Question: I want to hide ActionBar when scrolling on my RecyclerView. To do that I'm using the quick return pattern.
Here is my styles.xml
'''
<style name="AppTheme" parent="Theme.AppCompat.Light.DarkActionBar">
<!-- Customize your theme here. -->
<item name="android:windowActionBarOverlay">true</item>
<!-- Support library compatibility -->
<item name="windowActionBarOverlay">true</item>
</style>
'''
Here is my layout
'''
<RelativeLayout xmlns:android="http://schemas.android.com/apk/res/android"
android:layout_width="match_parent"
android:layout_height="match_parent"
android:paddingTop="?attr/actionBarSize">
<android.support.v4.widget.SwipeRefreshLayout
android:id="@+id/swipe_container"
android:layout_width="match_parent"
android:layout_height="match_parent"
android:orientation="vertical">
<include layout="@layout/recyclerview"/>
</android.support.v4.widget.SwipeRefreshLayout>
<include layout="@layout/empty_layout"/>
<fragment
android:id="@+id/adFragment"
android:name="com.myapp.fragment.AdFragment"
android:layout_width="match_parent"
android:layout_height="wrap_content"
android:layout_alignParentBottom="true" />
</RelativeLayout>
'''
Here is my code to show/hide actionbar
'''
@Override
public void onUpOrCancelMotionEvent(ScrollState scrollState) {
ActionBar ab = ((ActionBarActivity)getActivity()).getSupportActionBar();
boolean tabletSize = getResources().getBoolean(R.bool.isTablet);
if (!tabletSize) {
if (scrollState == ScrollState.UP) {
if (ab.isShowing()) {
ab.hide();
}
} else if (scrollState == ScrollState.DOWN) {
if (!ab.isShowing()) {
ab.show();
}
}
}
}
'''
I'm using '?attr/actionBarSize' to avoid flickering.
But when ActionBar is hiding I'm still having the paddingTop.

How can I remove this paddingTop on the right screen when ActionBar is hidden ?
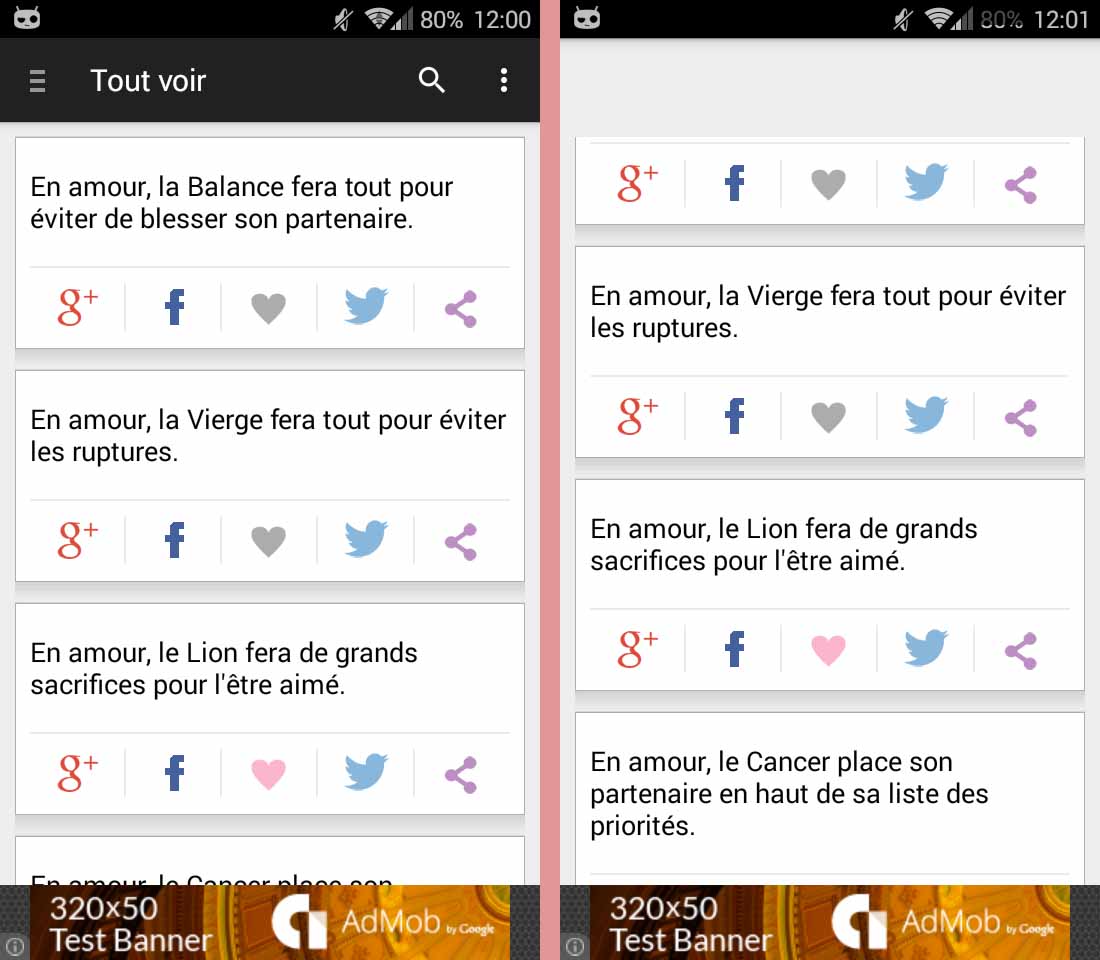
Answer: Just use this listener in your 'ListView':
'''
AbsListView.OnScrollListener onScrollListener = new AbsListView.OnScrollListener() {
int mLastFirstVisibleItem = 0;
@Override
public void onScrollStateChanged(AbsListView view, int scrollState) {
}
@Override
public void onScroll(AbsListView absListView, int firstVisibleItem, int visibleItemCount,
int totalItemCount) {
final int lastItem = firstVisibleItem + visibleItemCount;
if (absListView.getId() == wallListView.getId()) {
final int currentFirstVisibleItem = wallListView.getFirstVisiblePosition();
if (currentFirstVisibleItem > mLastFirstVisibleItem) {
actionBar.hide();
} else if (currentFirstVisibleItem < mLastFirstVisibleItem) {
actionBar.show();
}
mLastFirstVisibleItem = currentFirstVisibleItem;
}
}
};
'''
If you would have the black area at top you must:
Add this code in your 'Activity'
'''
requestWindowFeature(Window.FEATURE_ACTION_BAR_OVERLAY); //ADD THIS BEFORE setContentView(...);
setContentView(R.layout.your_layout);
'''
Now will be good, but also u need to set the space of size which is equals size of 'ActionBar'. We add 'Header' to your 'ListView' :
'''
View padding = new View(getApplicationContext());
padding.setBackgroundColor(Color.TRANSPARENT);
padding.setHeight(action_bar_size);
your_list_view.addHeaderView(padding);
'''
Or you can just set padding to 'ListView' in 'XML', but this is bad, because the space will be cutted when 'ActionBar' will be hiden.
If you want to add offset to SwipeRefreshLayout, try to use:
> public void (boolean scale, int start, int end)The refresh indicator starting and resting position is always
positioned near the top of the refreshing content. This position is a
consistent location, but can be adjusted in either direction based on
whether or not there is a toolbar or actionbar present.Parameters scale Set to true if there is no view at a higher z-order
than where the progress spinner is set to appear. start The offset in
pixels from the top of this view at which the progress spinner should
appear. end The offset in pixels from the top of this view at which
the progress spinner should come to rest after a successful swipe
gesture.
This must help you.